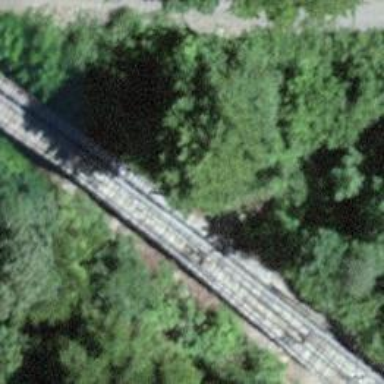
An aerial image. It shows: Funicular railway bridge.